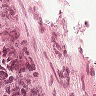
Metastatic tissue present: no